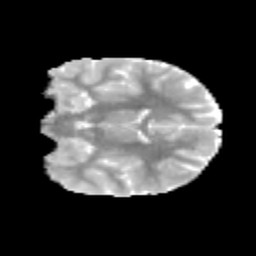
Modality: MD
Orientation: coronal
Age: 9
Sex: female
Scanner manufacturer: siemens
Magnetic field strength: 3 T
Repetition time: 3.8 s
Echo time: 0.07 s